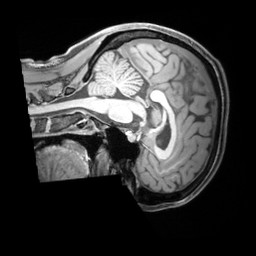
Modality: T1w
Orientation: sagittal
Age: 28
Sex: female
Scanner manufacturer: siemens
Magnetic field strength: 3 T
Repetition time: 1.97 s
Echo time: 0.00206 s